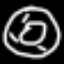
Label: donut